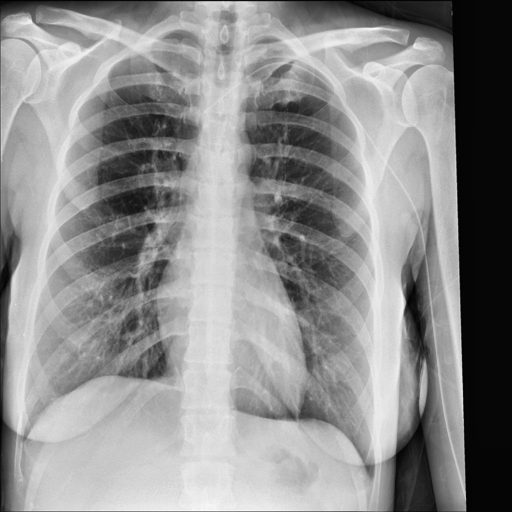
Finding: NORMAL